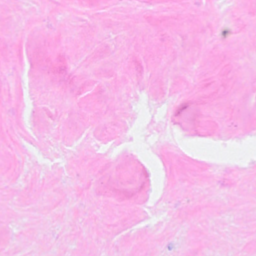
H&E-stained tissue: Breast